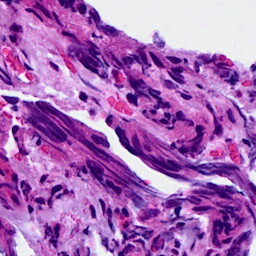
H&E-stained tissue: Breast